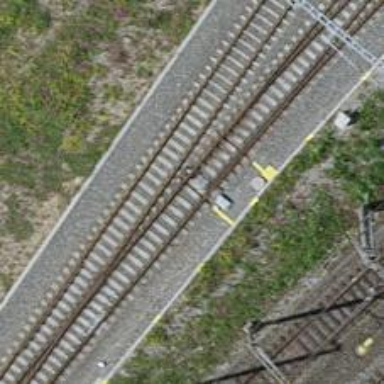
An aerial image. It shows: Railway switch.